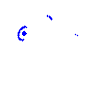
Particle: pion